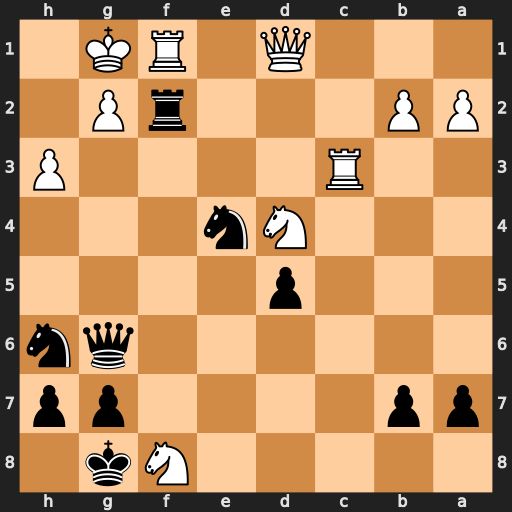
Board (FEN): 5Nk1/pp4pp/6qn/3p4/3Nn3/2R4P/PP3rP1/3Q1RK1
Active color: b
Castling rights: -
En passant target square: -
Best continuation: Qxg2#